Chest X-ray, PA view. Patient: 62 years old, sex M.
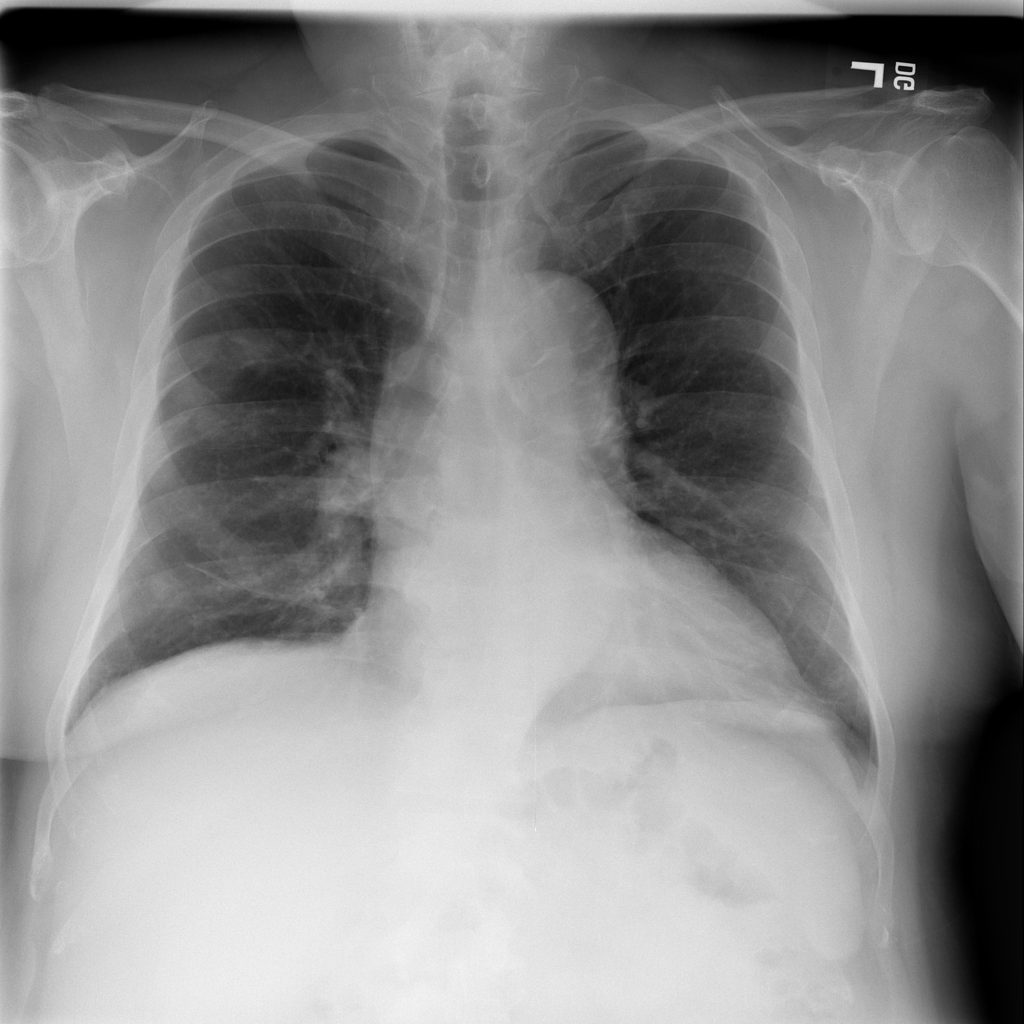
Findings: Atelectasis, Cardiomegaly, Effusion, Mass, Nodule